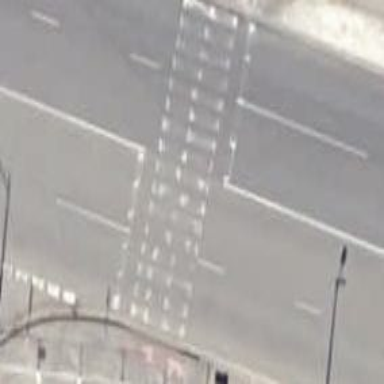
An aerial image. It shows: Zebra crossing on the road.